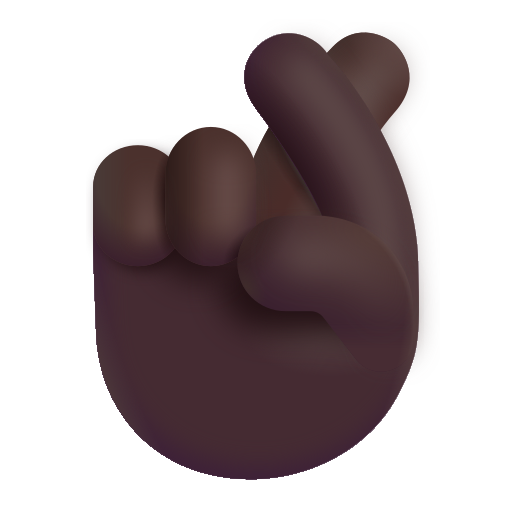
crossed fingers color dark